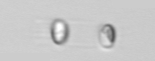
Label: Skeletonema